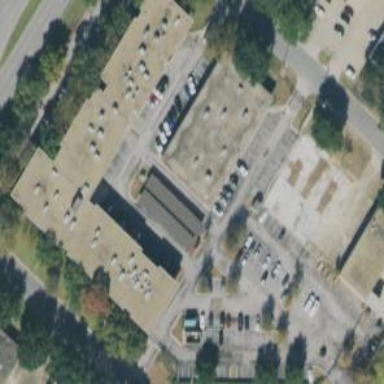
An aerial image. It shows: Commercial building.